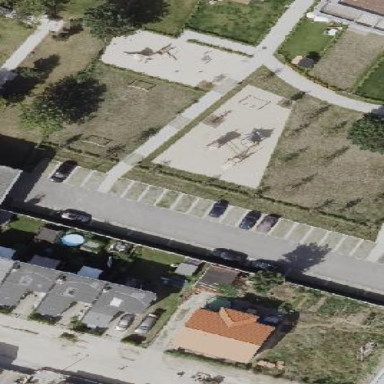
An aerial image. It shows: Playground area for leisure activities on the land.